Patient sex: F
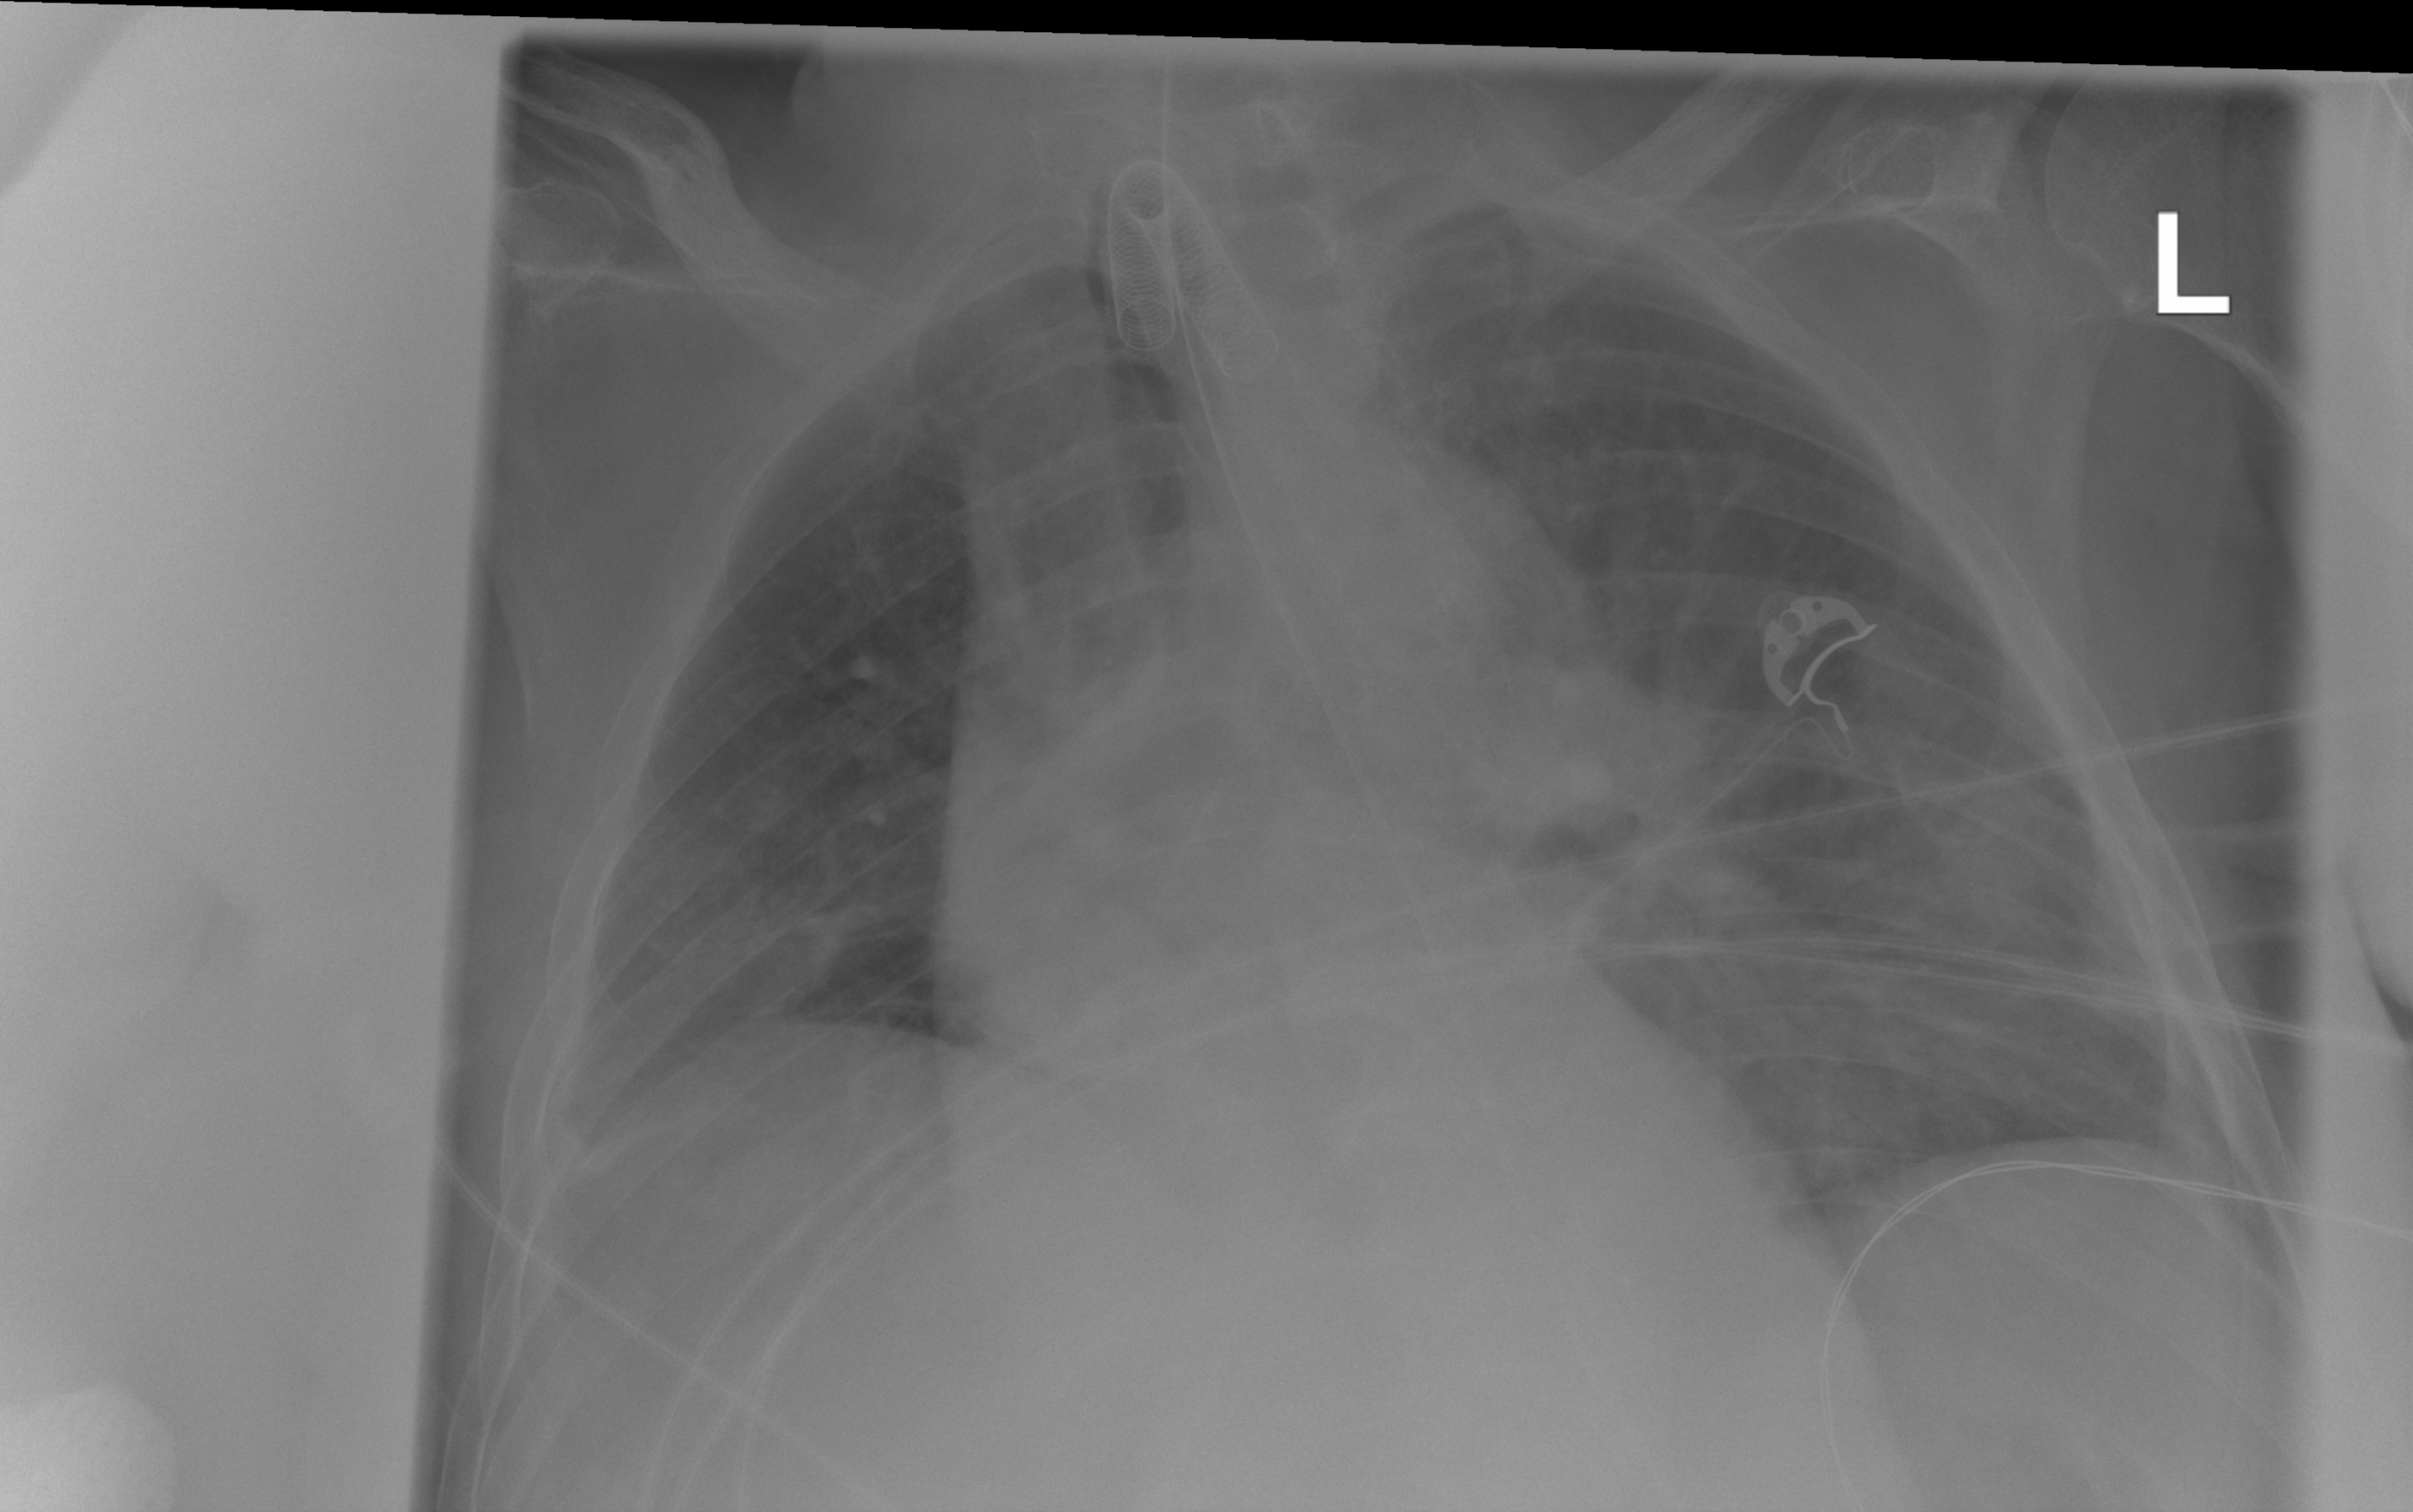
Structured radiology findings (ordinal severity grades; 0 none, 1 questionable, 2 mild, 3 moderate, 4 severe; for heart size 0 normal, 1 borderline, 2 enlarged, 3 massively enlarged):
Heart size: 2
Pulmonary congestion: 2
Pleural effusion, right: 1
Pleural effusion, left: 0
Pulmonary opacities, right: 0
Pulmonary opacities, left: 0
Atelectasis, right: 1
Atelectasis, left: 0